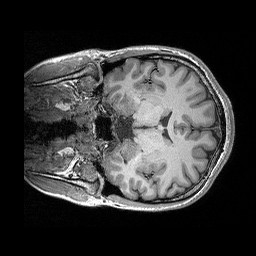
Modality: T1w
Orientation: coronal
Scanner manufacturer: siemens
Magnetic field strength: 3 T
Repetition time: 2.3 s
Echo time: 0.00298 s